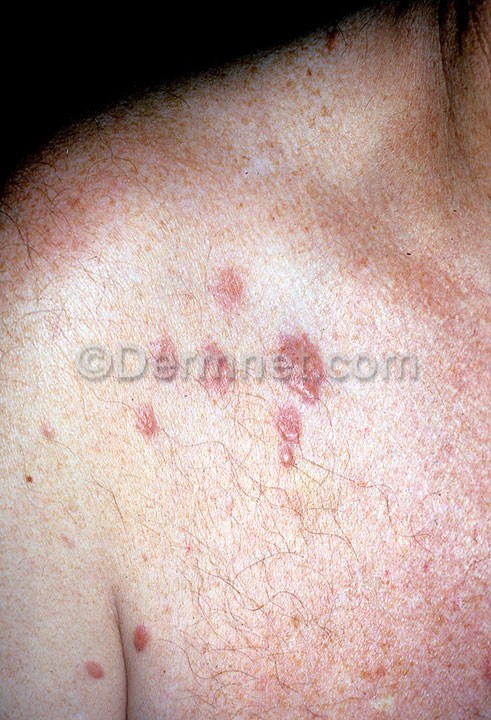
Disease: Actinic Keratosis Basal Cell Carcinoma and other Malignant Lesions